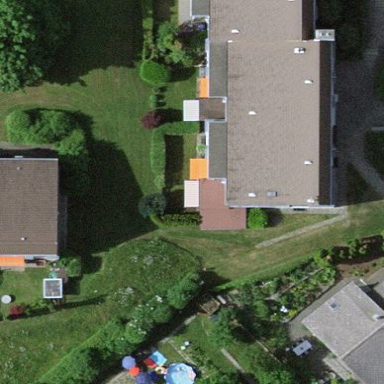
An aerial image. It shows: Residential building.